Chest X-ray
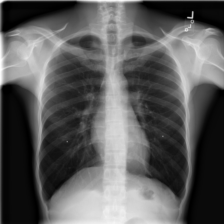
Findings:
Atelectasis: negative
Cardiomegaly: negative
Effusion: negative
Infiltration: negative
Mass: negative
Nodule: negative
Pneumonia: negative
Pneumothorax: negative
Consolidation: negative
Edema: negative
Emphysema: negative
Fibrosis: negative
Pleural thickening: negative
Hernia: negative